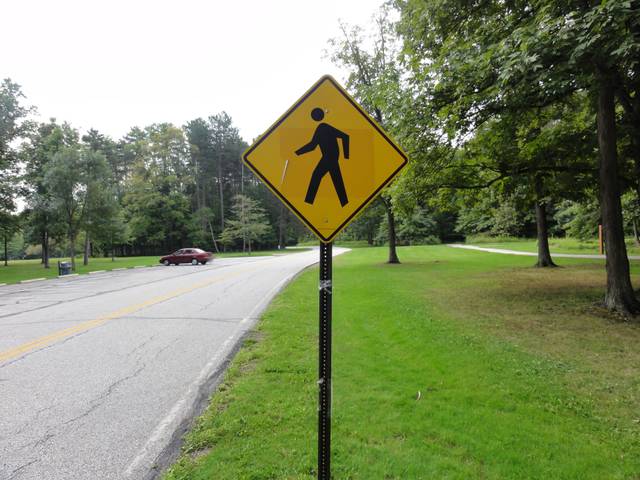
Region: United States
Coordinates: 41.562, -81.434